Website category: auto
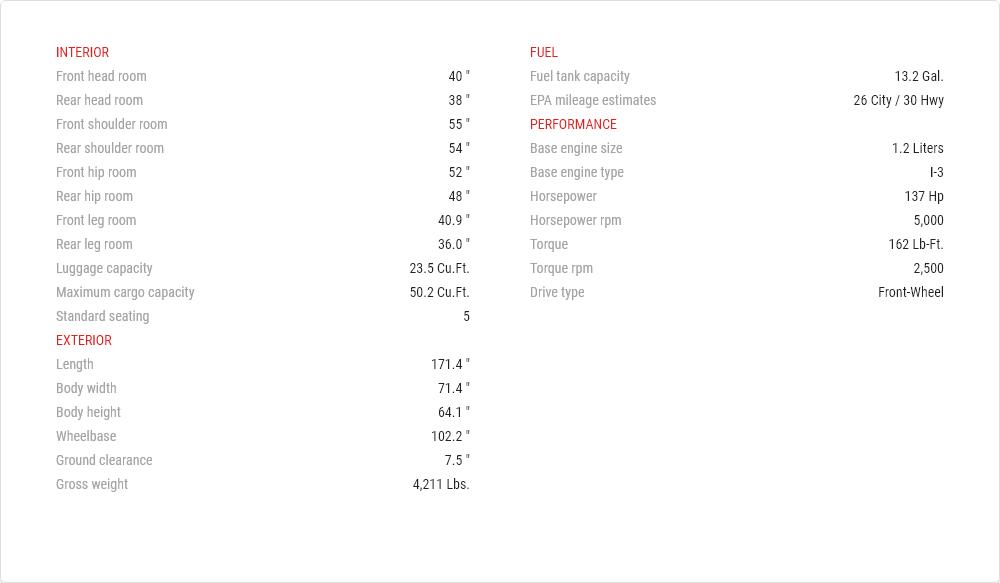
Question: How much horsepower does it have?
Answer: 137 hp

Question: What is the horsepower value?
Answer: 137 hp

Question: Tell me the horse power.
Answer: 137 hp

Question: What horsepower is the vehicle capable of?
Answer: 137 hp

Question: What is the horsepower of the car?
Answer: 137 hp

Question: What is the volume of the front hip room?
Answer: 52 "

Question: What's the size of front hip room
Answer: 52 "